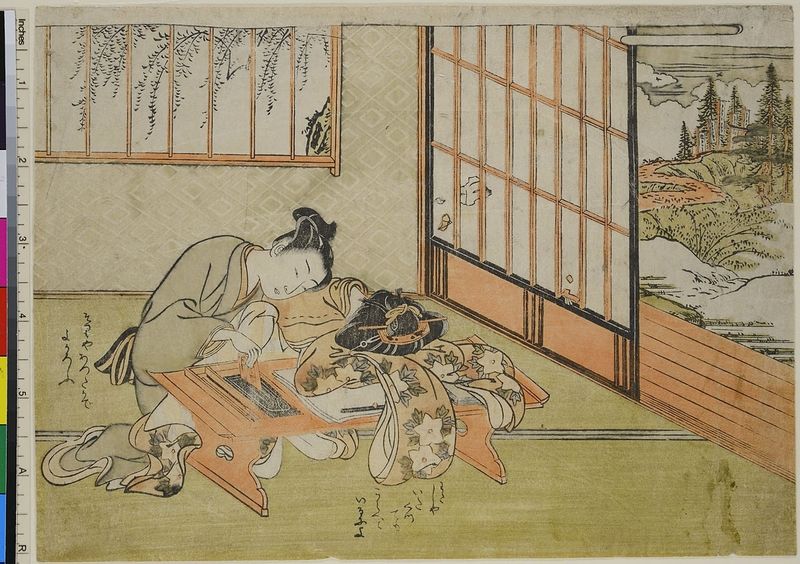
Titel: Prachtvolle Blumen des eleganten zwölften Monats
Künstler: Isoda Kory&#x16B;sai
Standort: Hamburg
Institution: Museum für Kunst und Gewerbe Hamburg
Schlagwörter: hand, bäume, grün, fenster, zeichnung, paar, holzschnitt, japan, schlafen, paravent, nadel, japanisch, tusche, asien, geisha, druckgraphik, druckgrafik, buchstaben, asiatisch, tracht, china, schreiben, zeit, weben, farbholzschnitt, haarnadel, kimono, volkstracht, edo, reproduktionen, blumenornamente, druckerzeugnisse, tätigkeit